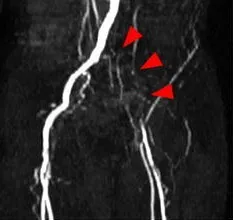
Magnetic resonance angiography findings. A left graft limb occlusion (red arrowheads) and left superficial femoral artery chronic total occlusion (yellow arrowhead) were observed (a pelvic region, b all lower limb regions).
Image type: radiology (mri)